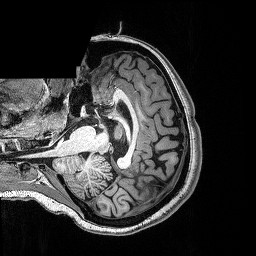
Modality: T1w
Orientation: axial